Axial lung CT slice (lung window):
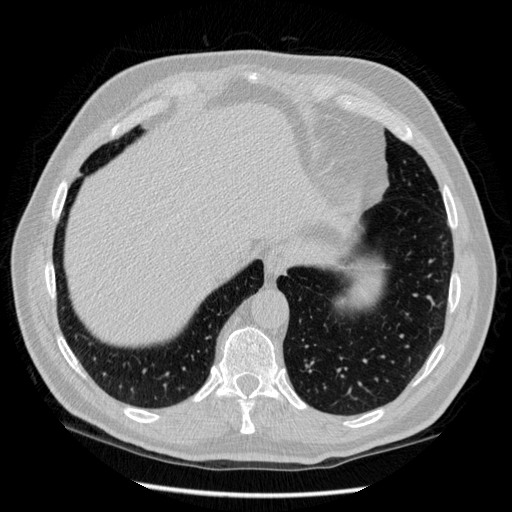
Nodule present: yes
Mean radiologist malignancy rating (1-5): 2.5